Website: crate-barrel
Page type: newsletter-management
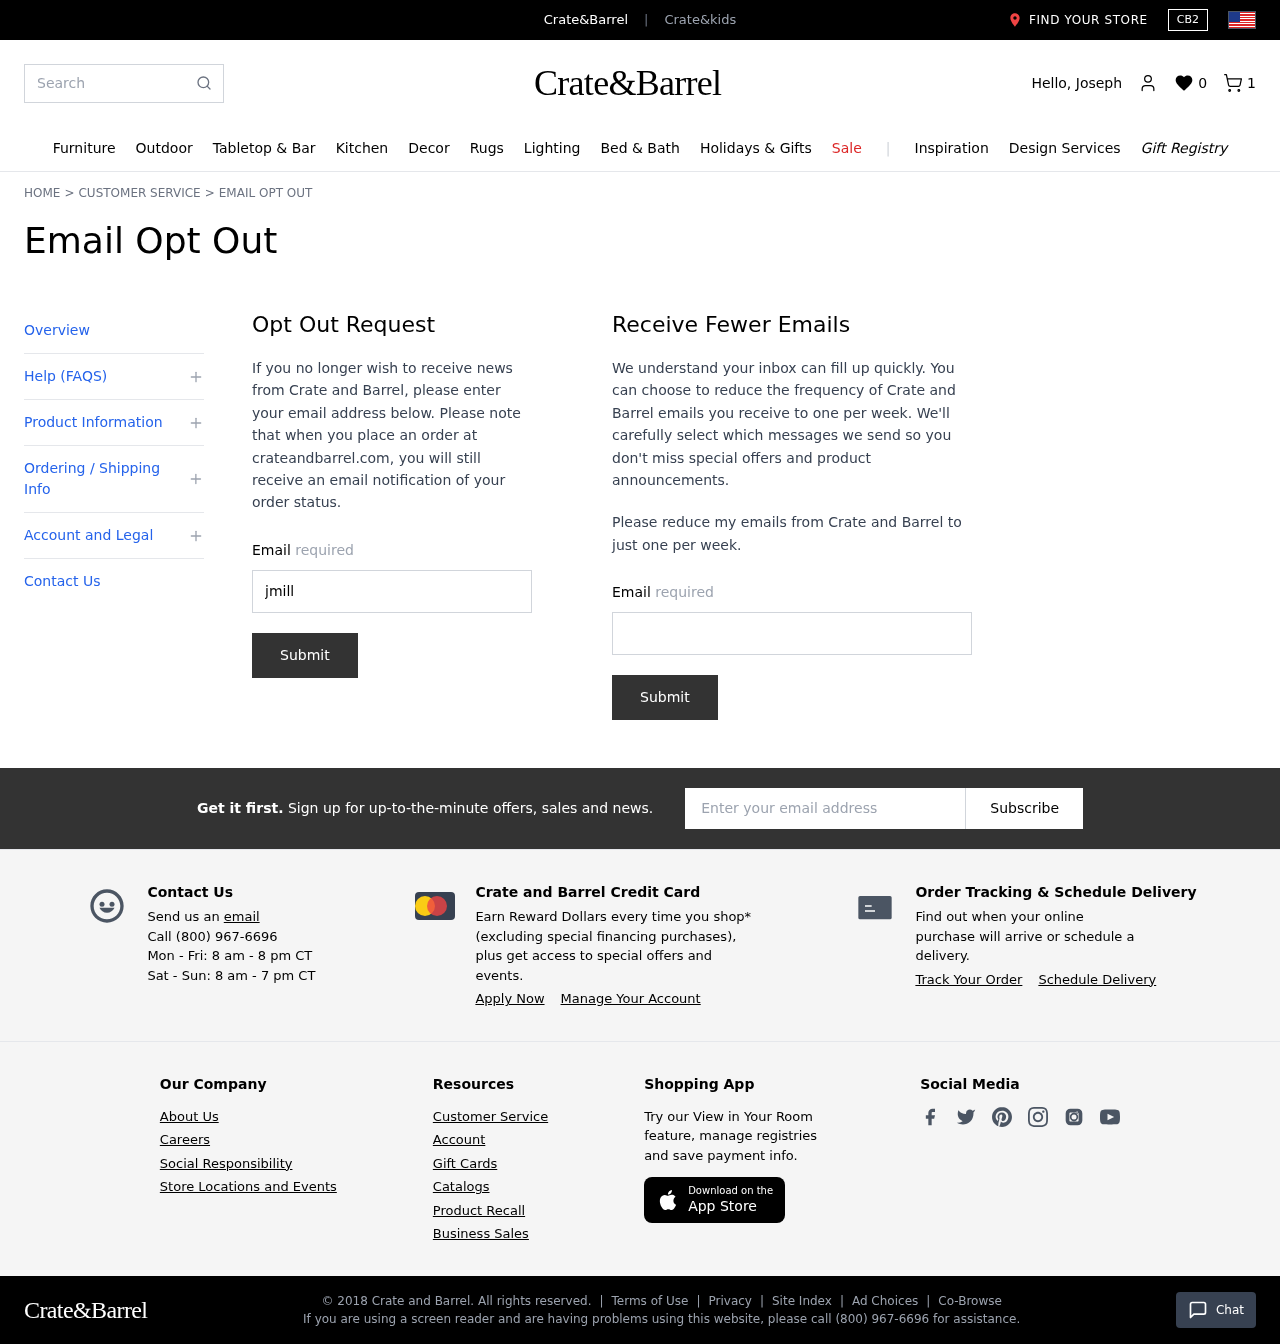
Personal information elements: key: PII_EMAIL
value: jmiller@gmail.com
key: PII_EMAIL2
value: jmiller@gmail.com
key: PII_EMAIL3
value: jmiller@gmail.com
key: PII_FIRSTNAME
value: Joseph
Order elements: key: ORDER_NUM_ITEMS
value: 1
Search elements: key: HEADER_SEARCH
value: Search
Other elements: key: WISHLIST_COUNT
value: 0